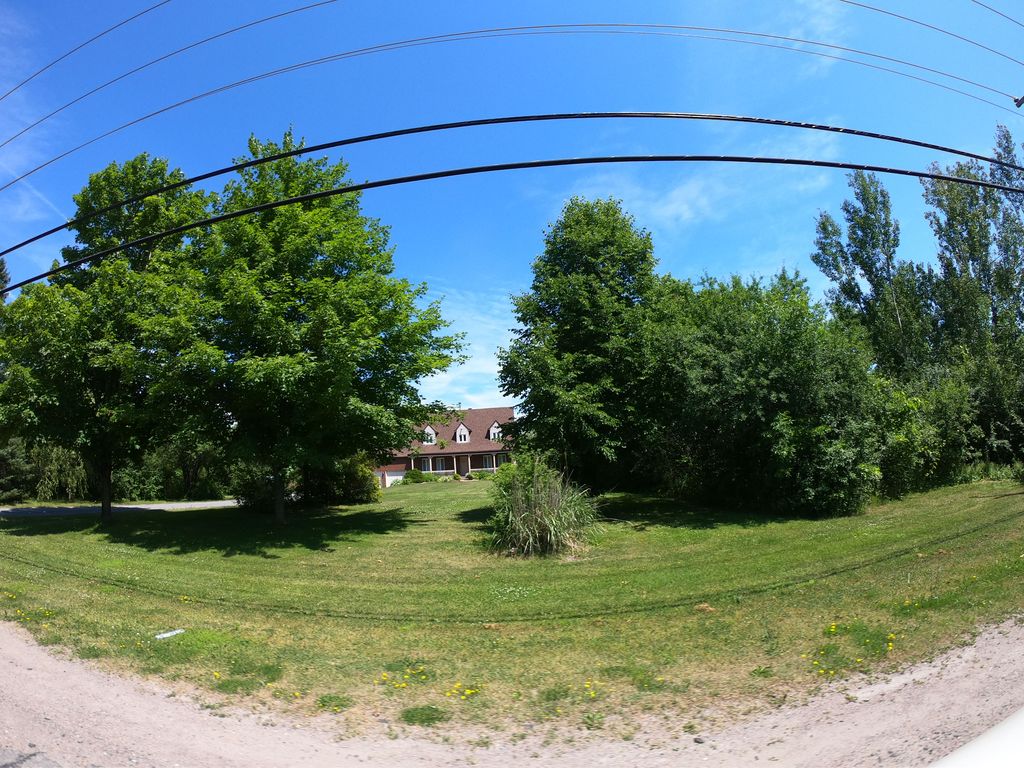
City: ottawa-gatineau